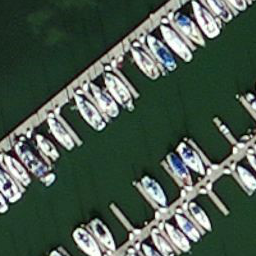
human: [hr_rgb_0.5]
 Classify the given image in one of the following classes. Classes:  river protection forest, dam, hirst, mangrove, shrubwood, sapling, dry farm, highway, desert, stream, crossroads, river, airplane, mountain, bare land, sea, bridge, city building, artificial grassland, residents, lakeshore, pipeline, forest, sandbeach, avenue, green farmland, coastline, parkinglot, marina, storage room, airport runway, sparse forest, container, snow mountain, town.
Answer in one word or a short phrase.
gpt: marina